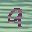
Label: 9